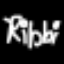
Label: frog